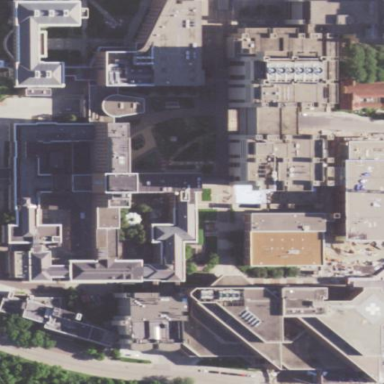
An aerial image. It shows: Hospital providing healthcare services.